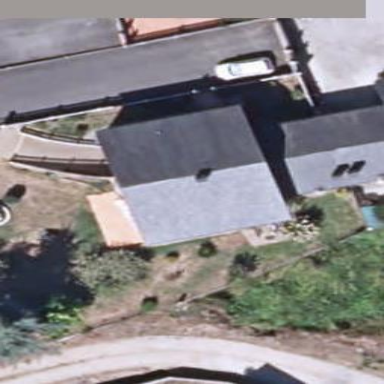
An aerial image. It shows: Simple house.